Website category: jobs
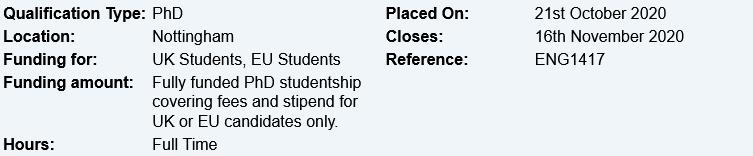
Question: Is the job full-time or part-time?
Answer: Full Time

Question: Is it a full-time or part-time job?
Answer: Full Time

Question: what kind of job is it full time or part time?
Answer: Full Time

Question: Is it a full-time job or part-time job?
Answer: Full Time

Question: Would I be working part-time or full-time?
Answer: Full Time

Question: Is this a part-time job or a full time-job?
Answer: Full Time

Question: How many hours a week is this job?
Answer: Full Time

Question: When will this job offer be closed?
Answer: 16th November 2020

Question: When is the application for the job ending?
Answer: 16th November 2020

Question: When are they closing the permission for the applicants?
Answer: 16th November 2020

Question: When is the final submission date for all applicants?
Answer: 16th November 2020

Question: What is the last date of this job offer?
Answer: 16th November 2020

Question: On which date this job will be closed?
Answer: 16th November 2020

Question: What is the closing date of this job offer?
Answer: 16th November 2020

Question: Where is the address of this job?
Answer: Nottingham

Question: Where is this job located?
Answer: Nottingham

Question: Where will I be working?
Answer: Nottingham

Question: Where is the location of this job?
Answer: Nottingham

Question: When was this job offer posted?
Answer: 21st October 2020

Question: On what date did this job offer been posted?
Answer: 21st October 2020